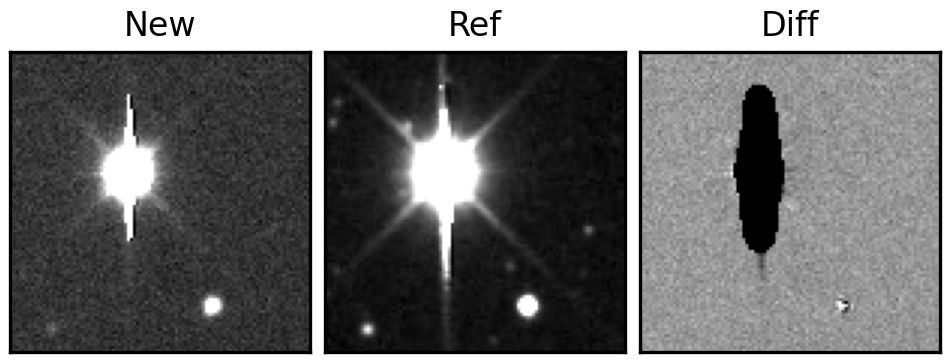
Label: bogus